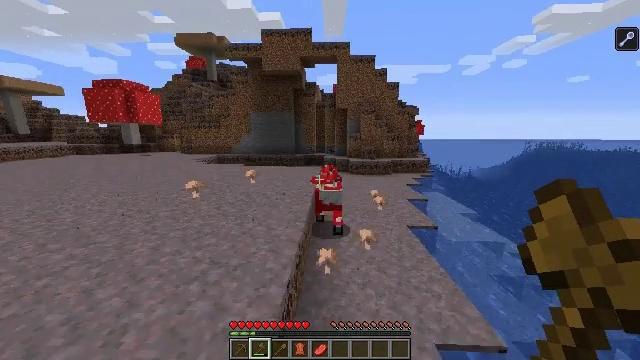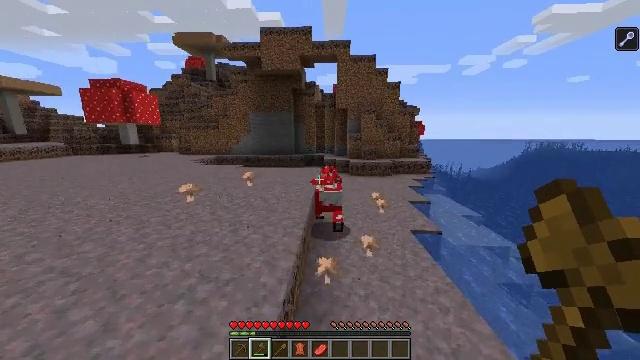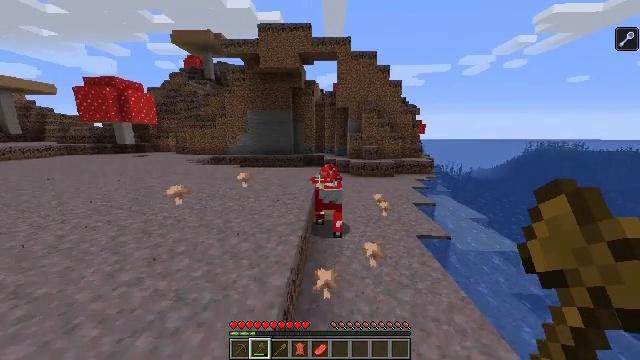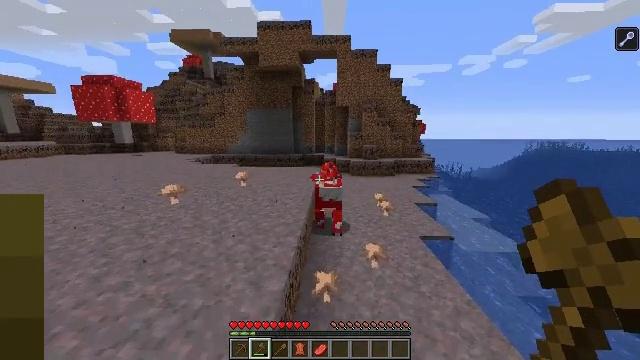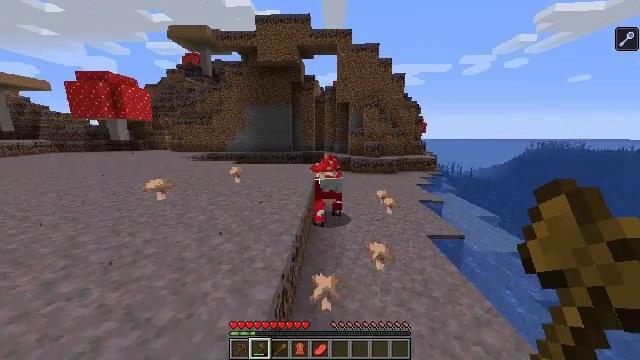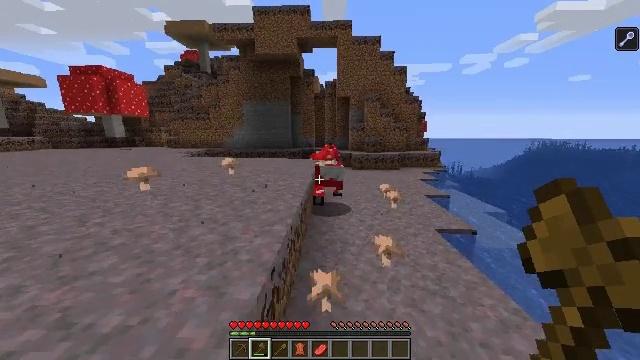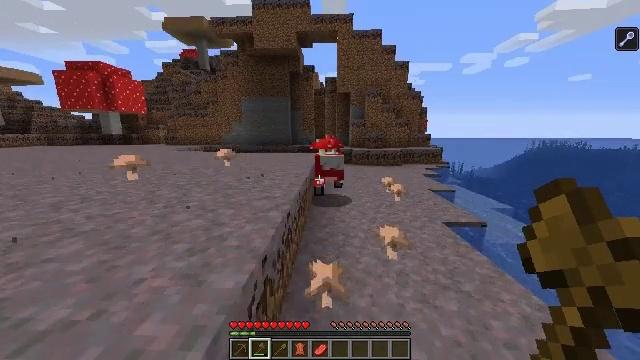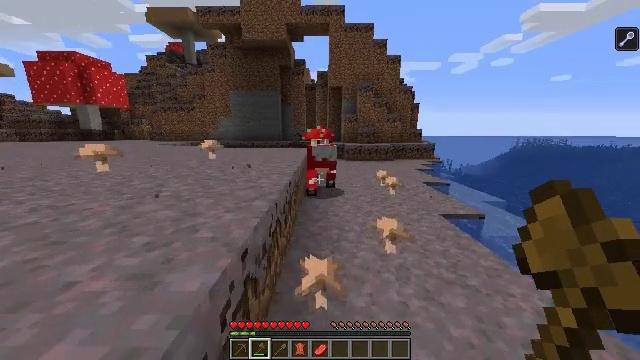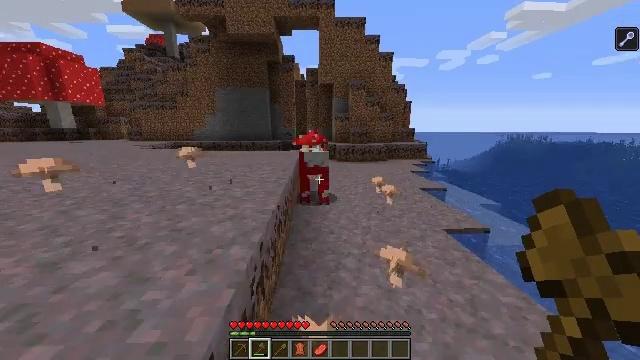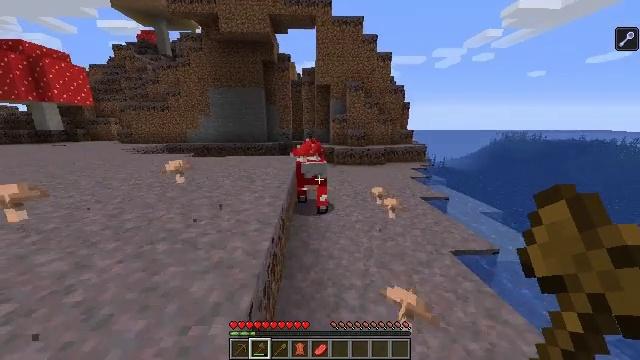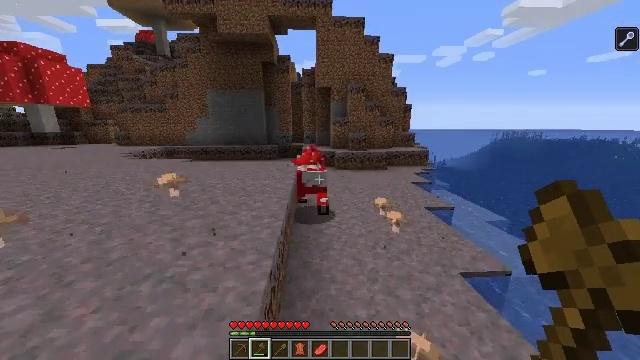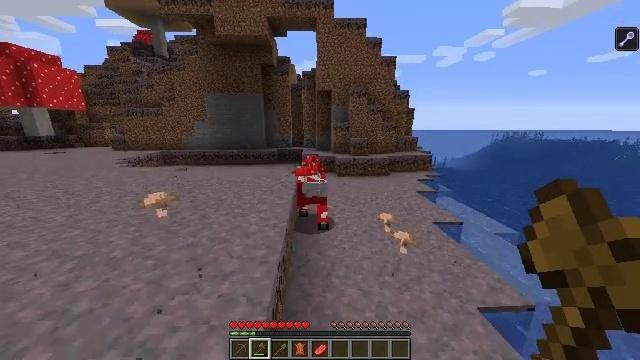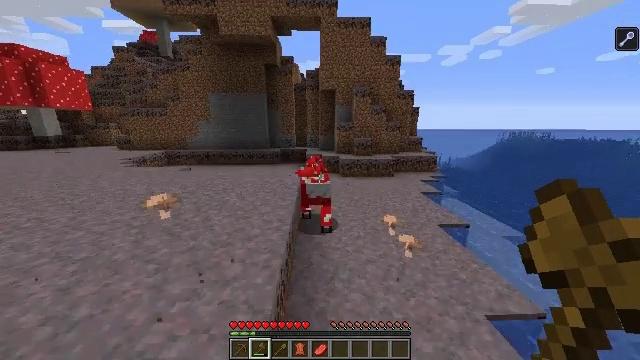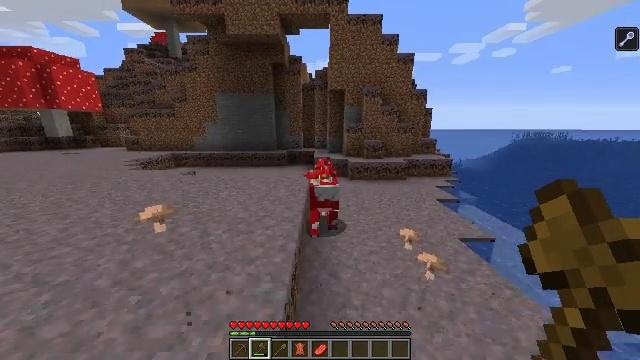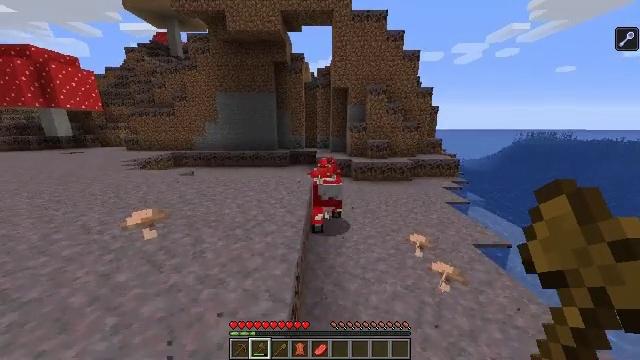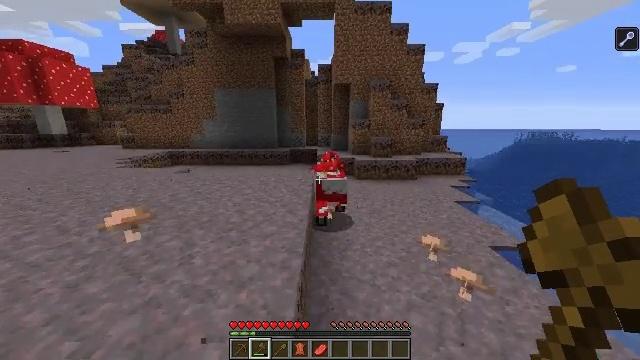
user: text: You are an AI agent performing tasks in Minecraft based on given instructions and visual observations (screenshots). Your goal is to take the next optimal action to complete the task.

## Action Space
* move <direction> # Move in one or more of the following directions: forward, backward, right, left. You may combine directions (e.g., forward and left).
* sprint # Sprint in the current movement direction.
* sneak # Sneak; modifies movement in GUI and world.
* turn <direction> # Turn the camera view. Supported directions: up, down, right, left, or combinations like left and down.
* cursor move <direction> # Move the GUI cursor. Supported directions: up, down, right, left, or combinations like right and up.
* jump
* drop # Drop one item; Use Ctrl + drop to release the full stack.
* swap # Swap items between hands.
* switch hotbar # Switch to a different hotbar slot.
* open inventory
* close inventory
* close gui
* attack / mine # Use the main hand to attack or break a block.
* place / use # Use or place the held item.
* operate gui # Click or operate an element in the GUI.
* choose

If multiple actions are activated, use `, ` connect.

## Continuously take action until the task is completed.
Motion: motion action
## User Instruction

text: Kill the mooshroom.
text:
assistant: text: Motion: move forward, sprint, jump
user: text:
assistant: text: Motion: move forward, sprint, jump
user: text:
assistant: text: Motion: move forward, sprint, jump
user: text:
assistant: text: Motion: move forward, sprint, jump
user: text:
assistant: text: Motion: move forward, sprint, jump
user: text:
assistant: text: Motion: move forward and move left, sprint, jump
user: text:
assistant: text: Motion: move forward and move left, sprint, turn right, jump
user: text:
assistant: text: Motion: move forward, sprint, turn right, jump
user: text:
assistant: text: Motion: move forward, sprint, jump
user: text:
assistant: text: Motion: move forward, sprint, jump
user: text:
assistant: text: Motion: move forward, sprint, jump
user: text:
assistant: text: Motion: move forward and move left, sprint, jump
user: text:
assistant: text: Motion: move forward and move left, sprint, turn left, jump
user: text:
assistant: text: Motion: move forward and move left, sprint, jump
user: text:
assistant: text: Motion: move forward and move left, sprint, jump
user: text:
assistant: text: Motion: move forward and move left, sprint, jump
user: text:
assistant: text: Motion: move forward, sprint, turn right and down, jump
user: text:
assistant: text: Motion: move forward, sprint, jump
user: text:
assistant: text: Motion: move forward, sprint, jump
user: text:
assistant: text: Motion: move forward, sprint, jump
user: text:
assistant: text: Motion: move forward, sprint, jump
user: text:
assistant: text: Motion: move forward, sprint, turn right, jump
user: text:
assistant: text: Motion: move forward, sprint, jump
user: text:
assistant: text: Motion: move forward, sprint, turn right and down, jump
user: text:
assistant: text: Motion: move forward, sprint, turn right and down, jump
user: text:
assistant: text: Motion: move forward, sprint, jump
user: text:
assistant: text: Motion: move forward, sprint, jump
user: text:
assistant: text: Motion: move forward, sprint, turn down, jump
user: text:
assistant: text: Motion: move forward, sprint, turn down, jump
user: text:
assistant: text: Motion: move forward, sprint, turn right and down, jump